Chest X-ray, PA view. Patient: 69 years old, sex M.
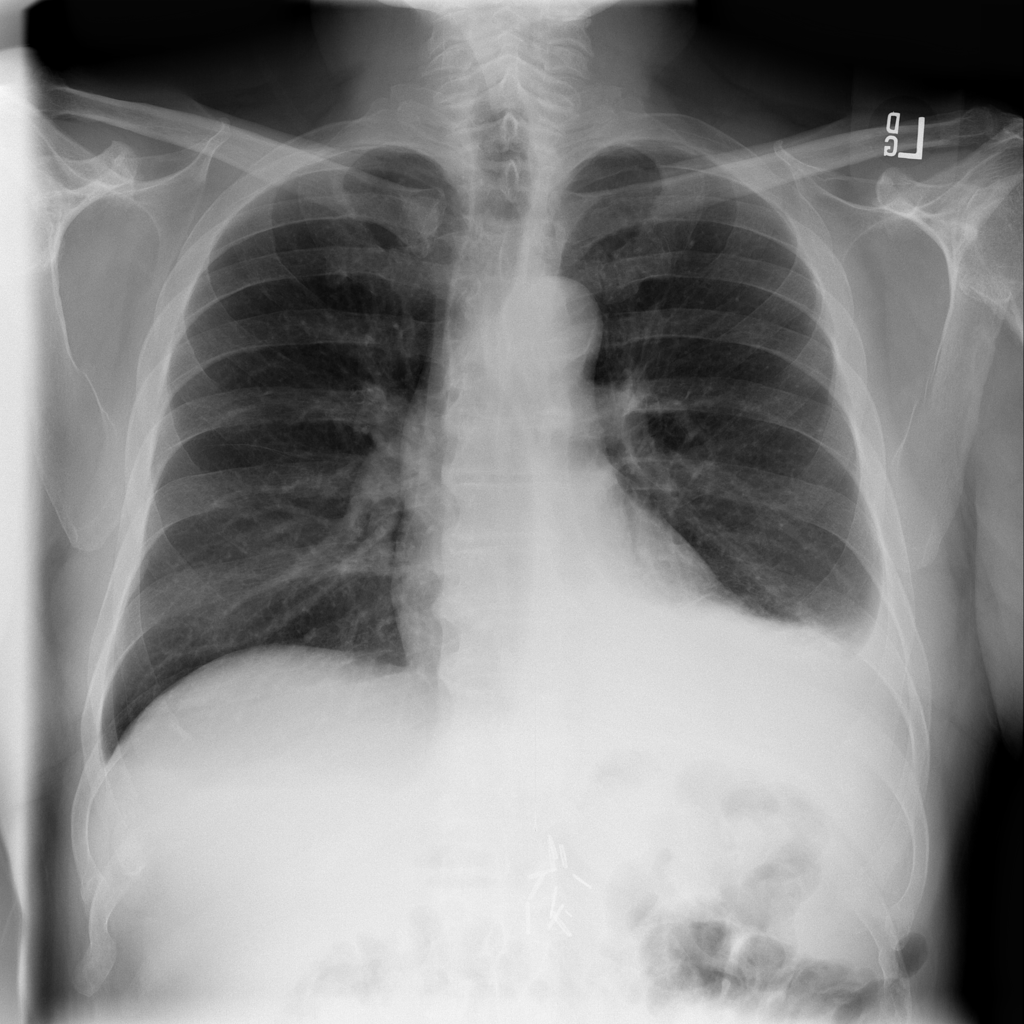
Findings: Effusion